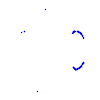
Particle: kaon